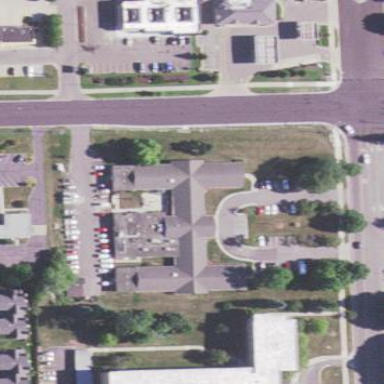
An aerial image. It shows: Building.